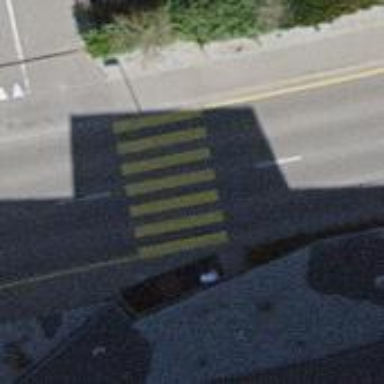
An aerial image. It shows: Uncontrolled zebra crossing on the road.